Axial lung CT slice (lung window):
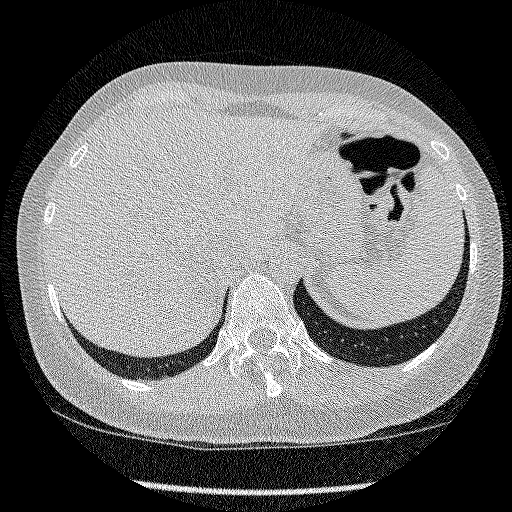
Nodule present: no